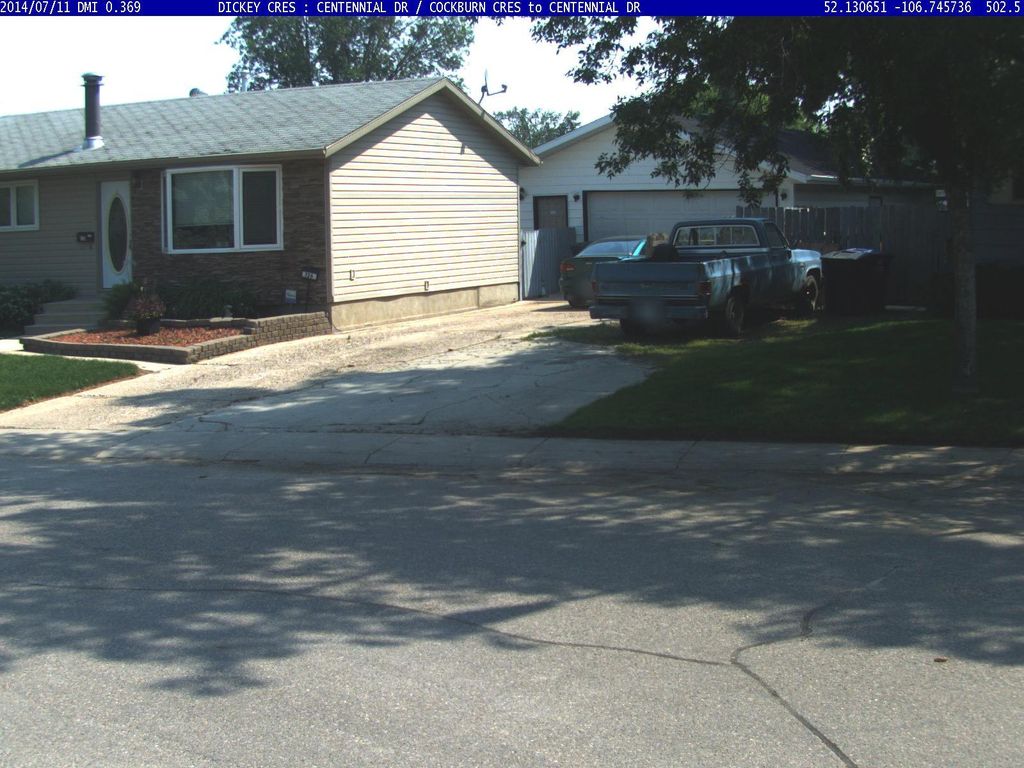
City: saskatoon